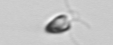
Label: Pyramimonas